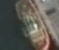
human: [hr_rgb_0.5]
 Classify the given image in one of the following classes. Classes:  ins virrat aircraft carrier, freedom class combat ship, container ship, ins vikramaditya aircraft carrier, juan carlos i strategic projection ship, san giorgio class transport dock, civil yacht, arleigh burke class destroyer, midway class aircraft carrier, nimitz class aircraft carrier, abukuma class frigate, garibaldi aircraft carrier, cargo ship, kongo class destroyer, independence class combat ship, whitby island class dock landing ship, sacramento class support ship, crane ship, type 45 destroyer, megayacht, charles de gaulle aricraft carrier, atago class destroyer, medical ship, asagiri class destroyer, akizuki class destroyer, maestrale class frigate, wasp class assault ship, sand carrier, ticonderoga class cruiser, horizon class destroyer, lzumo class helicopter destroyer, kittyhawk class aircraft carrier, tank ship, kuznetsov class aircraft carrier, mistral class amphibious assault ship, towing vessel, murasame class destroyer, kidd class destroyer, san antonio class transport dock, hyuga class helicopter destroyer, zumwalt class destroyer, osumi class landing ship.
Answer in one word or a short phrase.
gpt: Towing vessel